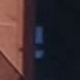
Vehicle type: Car